五年级 · 解析几何
如图, 冬冬现在的位置用数对 $(5,2)$ 表示, 他先向正北方向走 3 个单位, 再向正西方向走 4 个单位后到达超市，超市的位置用数对（）表示。

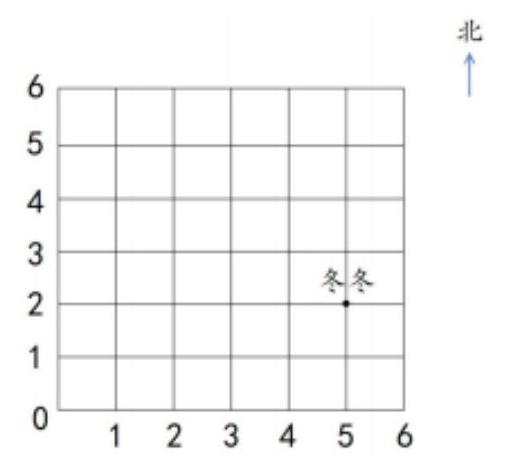
A. 2,5
B. 1,5
C. 5,2
D. 5,1
答案: B